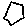
Label: hexagon